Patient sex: F
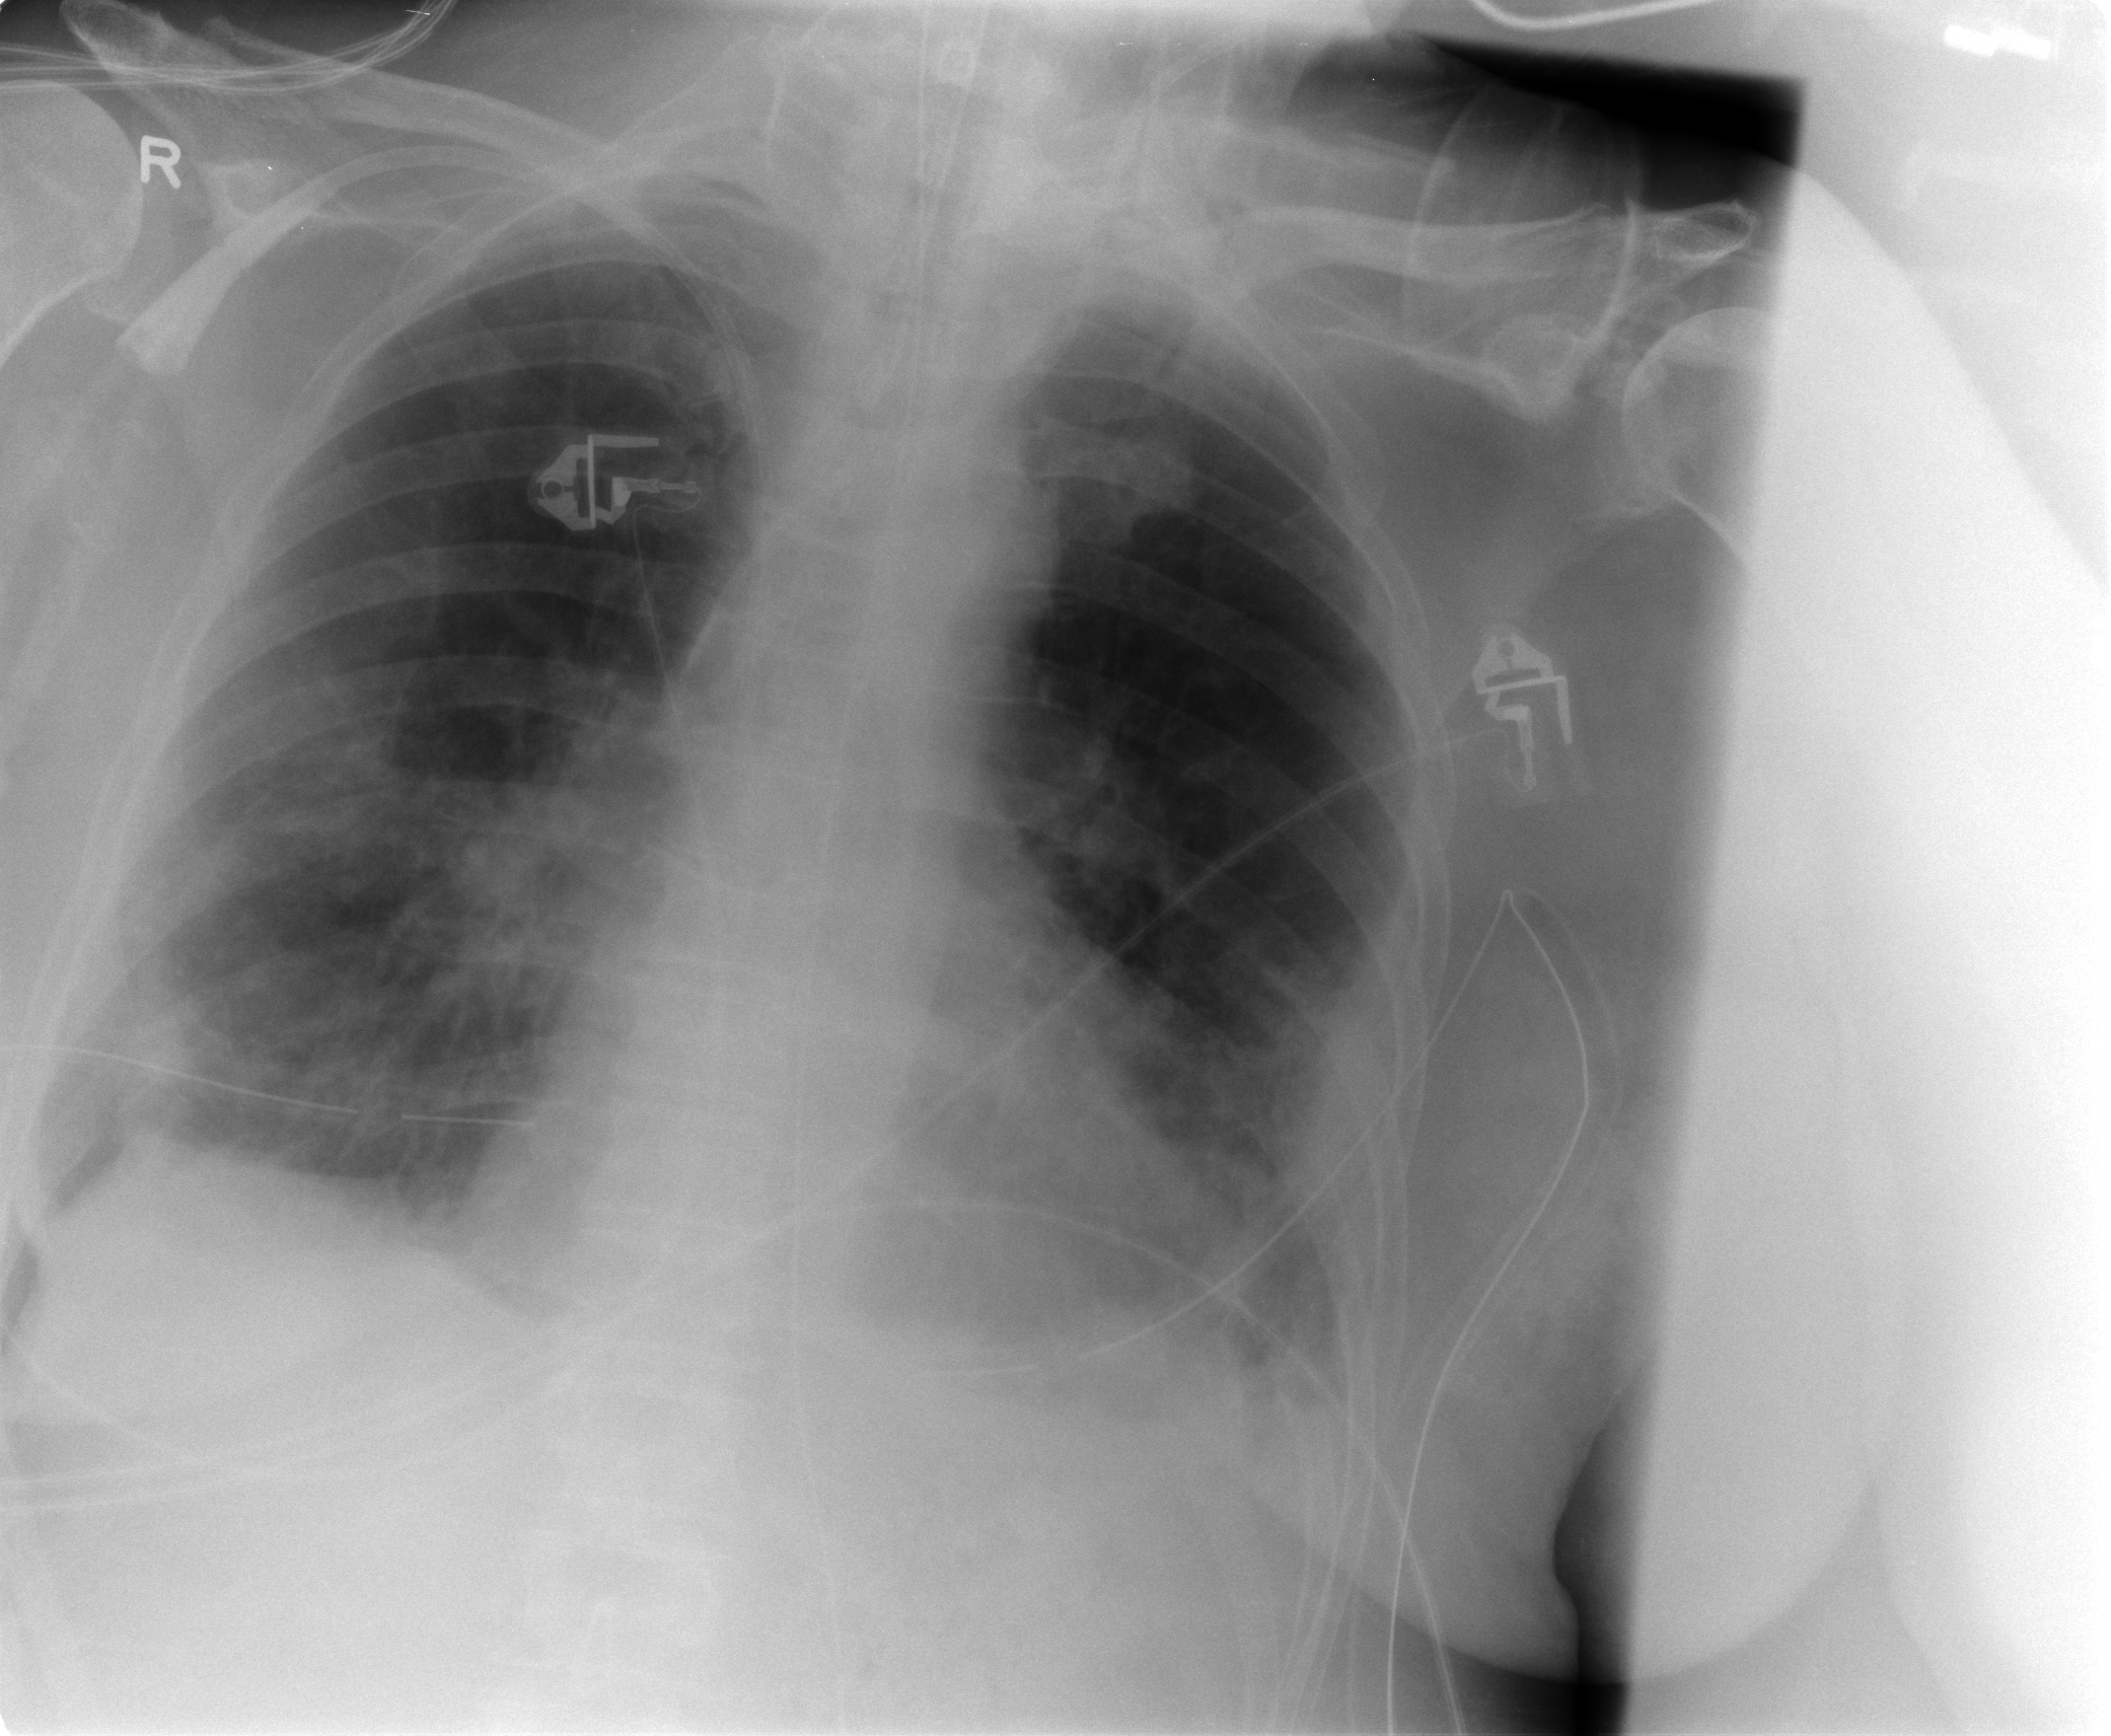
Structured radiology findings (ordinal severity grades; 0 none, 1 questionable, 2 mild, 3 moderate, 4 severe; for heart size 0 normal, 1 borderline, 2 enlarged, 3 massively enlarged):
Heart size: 1
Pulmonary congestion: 2
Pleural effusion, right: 2
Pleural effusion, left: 2
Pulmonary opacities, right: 3
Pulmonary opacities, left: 3
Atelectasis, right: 2
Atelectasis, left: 3